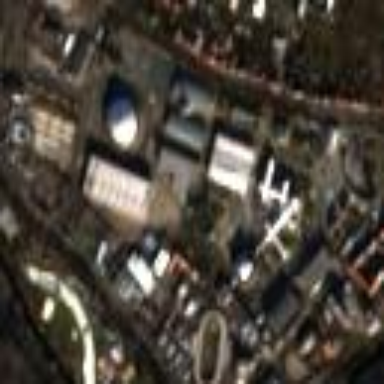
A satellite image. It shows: Exhibition centre within commercial area.